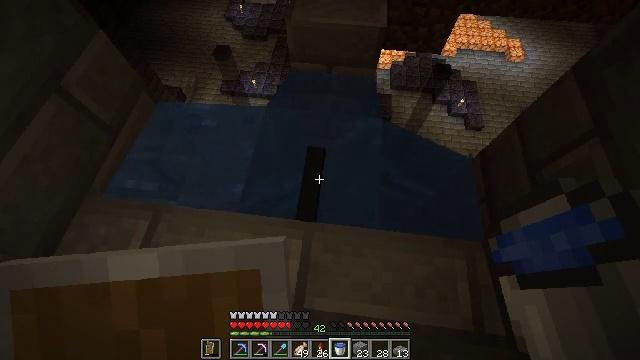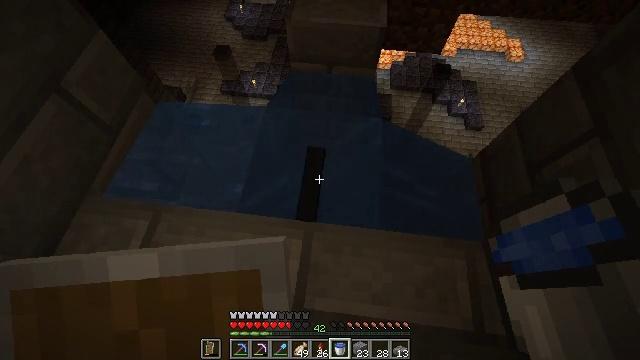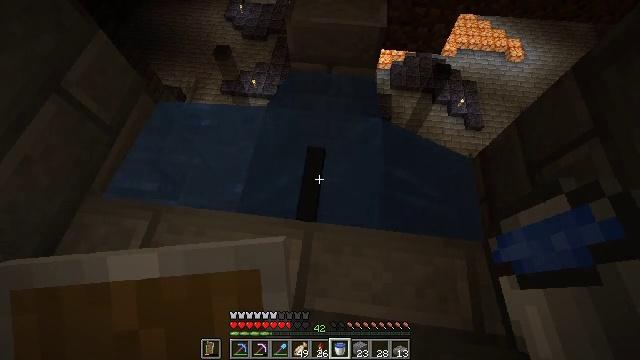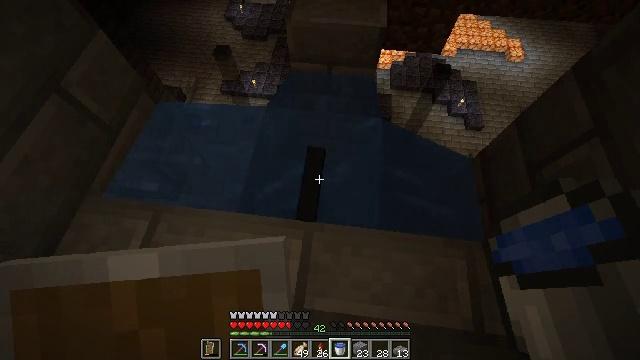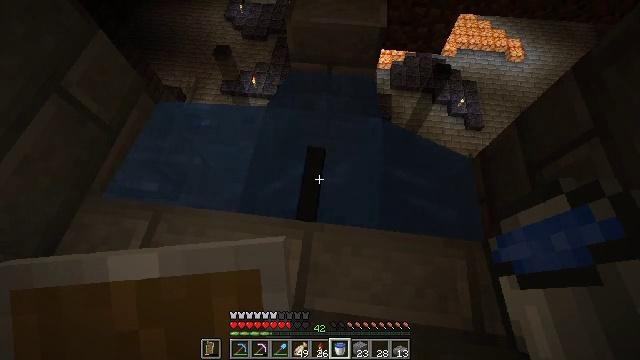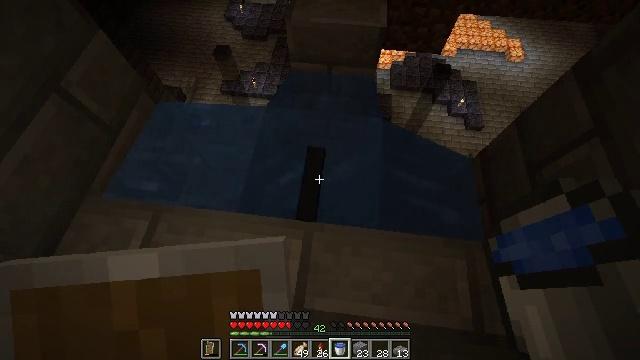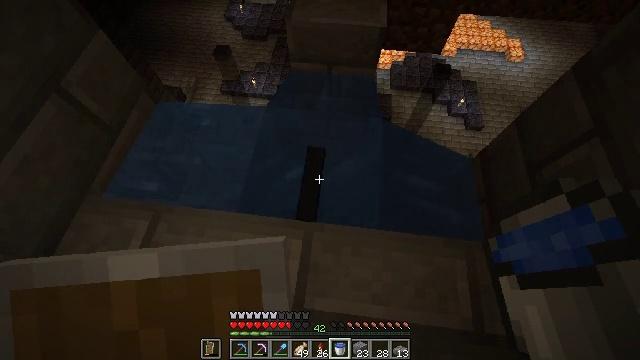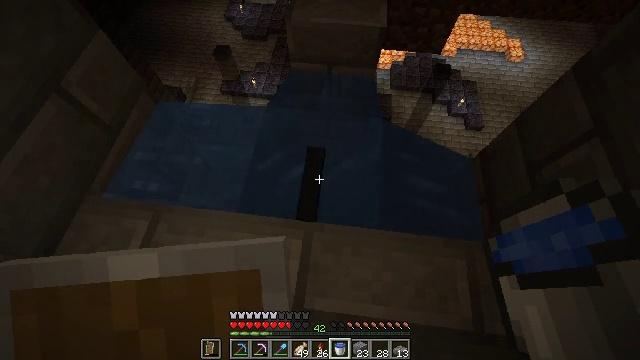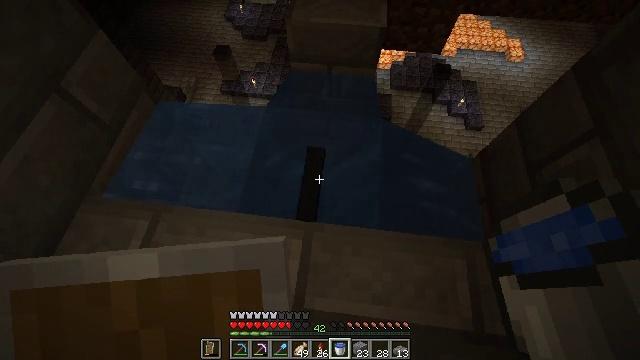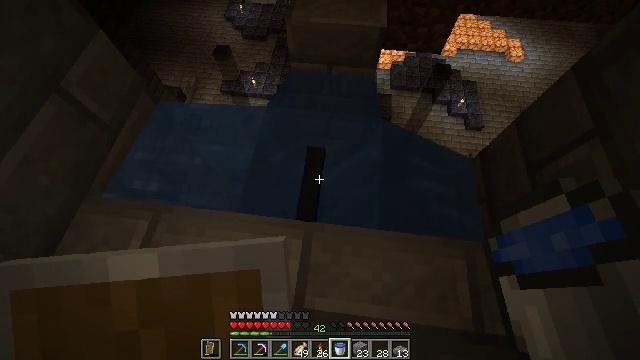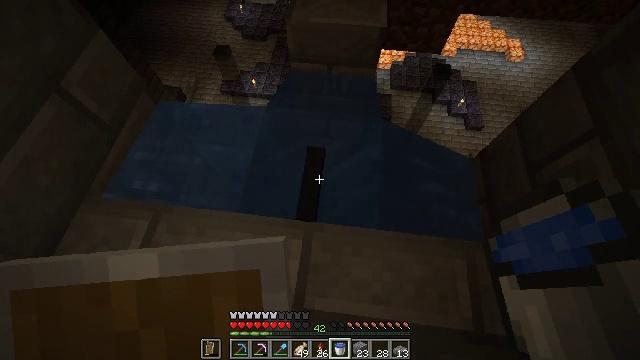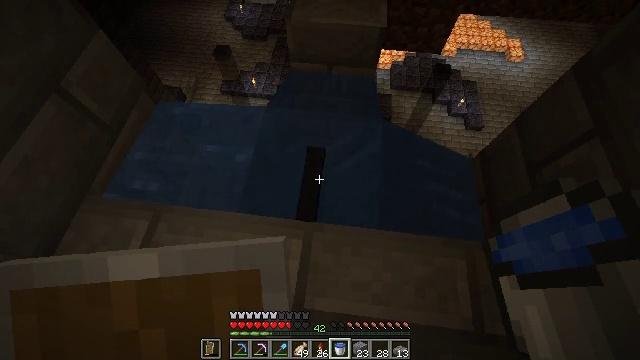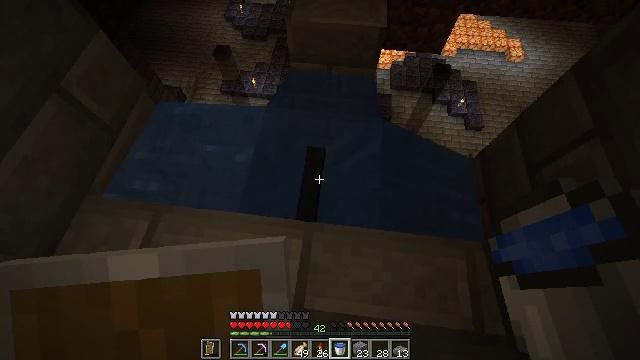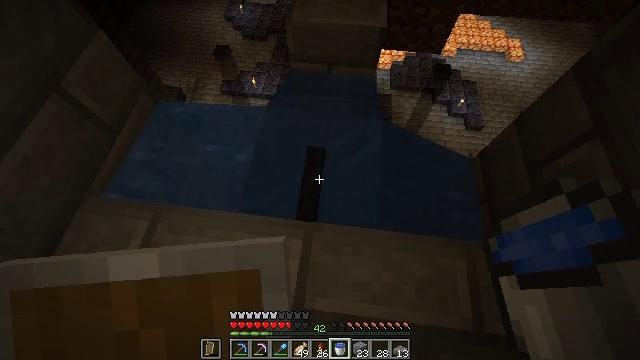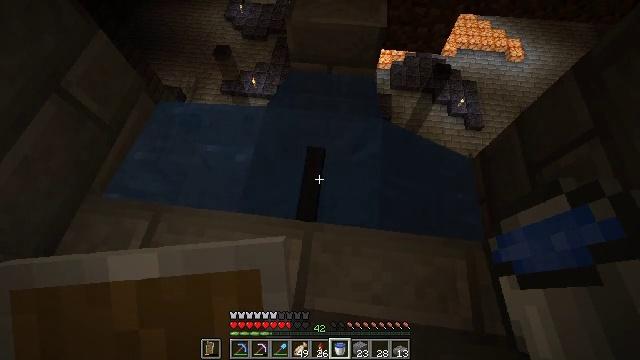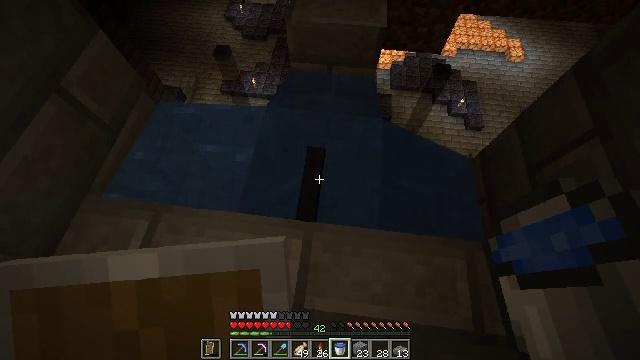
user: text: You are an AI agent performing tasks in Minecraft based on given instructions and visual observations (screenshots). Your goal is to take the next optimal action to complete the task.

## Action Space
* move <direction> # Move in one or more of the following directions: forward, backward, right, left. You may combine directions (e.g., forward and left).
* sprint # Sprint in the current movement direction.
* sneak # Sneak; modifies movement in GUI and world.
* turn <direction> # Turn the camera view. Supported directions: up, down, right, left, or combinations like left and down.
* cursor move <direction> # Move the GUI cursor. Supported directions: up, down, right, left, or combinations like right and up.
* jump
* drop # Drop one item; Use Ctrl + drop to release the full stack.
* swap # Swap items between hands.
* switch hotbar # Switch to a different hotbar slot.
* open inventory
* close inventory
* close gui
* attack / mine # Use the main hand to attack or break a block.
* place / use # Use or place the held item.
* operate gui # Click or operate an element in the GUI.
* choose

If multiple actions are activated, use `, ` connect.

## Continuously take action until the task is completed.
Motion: motion action
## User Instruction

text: Mine the black stained glass pane.
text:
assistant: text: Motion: no_op
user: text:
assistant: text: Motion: no_op
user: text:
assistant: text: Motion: no_op
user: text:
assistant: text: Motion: no_op
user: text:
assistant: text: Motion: no_op
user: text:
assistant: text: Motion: no_op
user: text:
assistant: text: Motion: no_op
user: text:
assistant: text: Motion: no_op
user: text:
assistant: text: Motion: no_op
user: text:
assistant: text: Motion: no_op
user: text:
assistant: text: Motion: no_op
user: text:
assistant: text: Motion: no_op
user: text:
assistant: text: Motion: no_op
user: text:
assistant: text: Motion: no_op
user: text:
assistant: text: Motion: no_op
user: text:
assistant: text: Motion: no_op
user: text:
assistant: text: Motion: no_op
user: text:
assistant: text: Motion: no_op
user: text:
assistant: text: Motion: no_op
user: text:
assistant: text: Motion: no_op
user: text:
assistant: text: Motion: no_op
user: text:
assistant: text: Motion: no_op
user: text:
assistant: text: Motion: no_op
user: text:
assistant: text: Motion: no_op
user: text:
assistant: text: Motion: no_op
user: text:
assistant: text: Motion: no_op
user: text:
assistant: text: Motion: no_op
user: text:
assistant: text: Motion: no_op
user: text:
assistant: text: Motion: no_op
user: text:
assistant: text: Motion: no_op